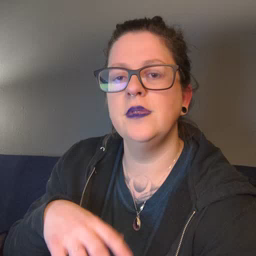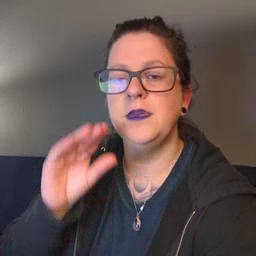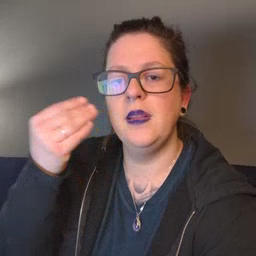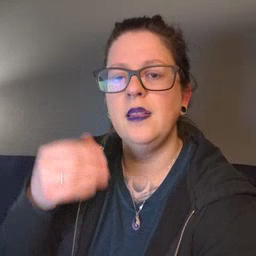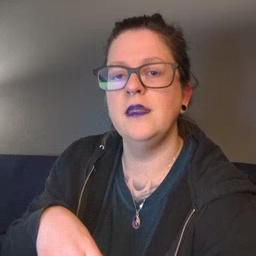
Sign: smile